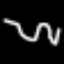
Label: squiggle